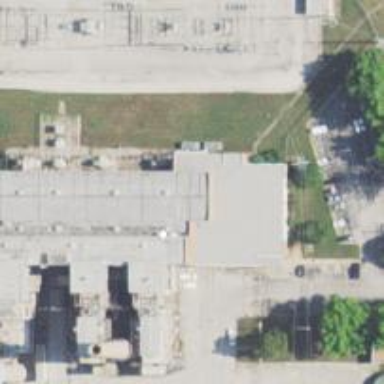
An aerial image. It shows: Steam turbine generator.